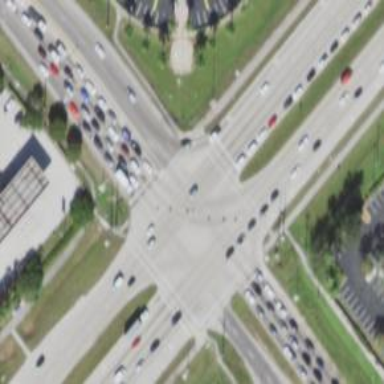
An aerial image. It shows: Uncontrolled crossing at the intersection of cycleway and road.